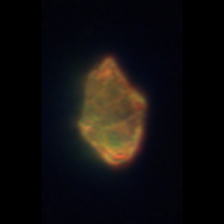
Taxon: Akashiwo
Group: Dinoflagellates